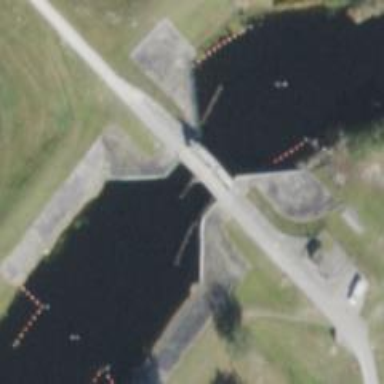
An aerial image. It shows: Sluice gate on the waterway.